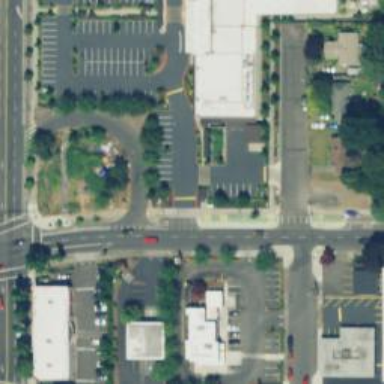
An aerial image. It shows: Secondary link road with sidewalk on the left.